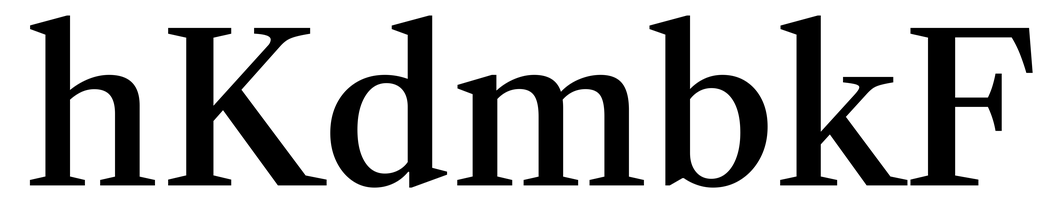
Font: LibreCaslonText_Medium